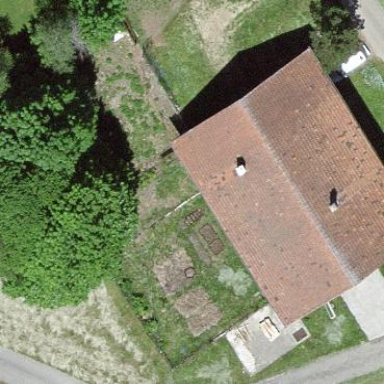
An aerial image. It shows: Farm building.